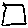
Label: square